Question: Given some known input values and observed outputs, determine how many possible combinations exist for the unknown inputs that would produce the same outputs.
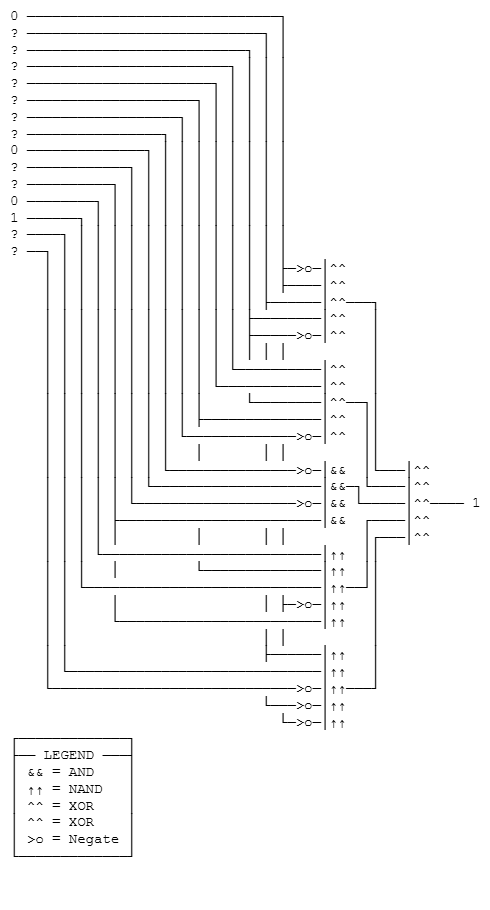
Answer: 0